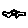
Label: car